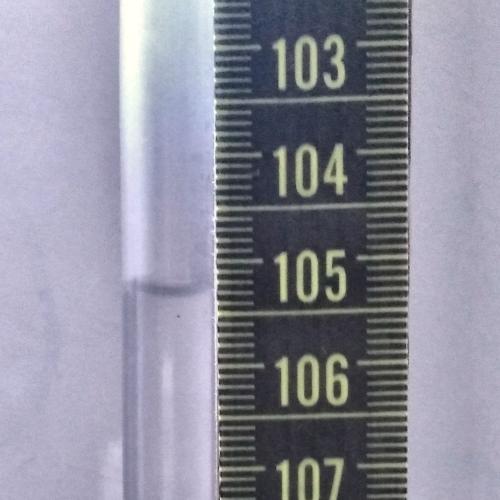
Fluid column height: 105.3 cm